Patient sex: M
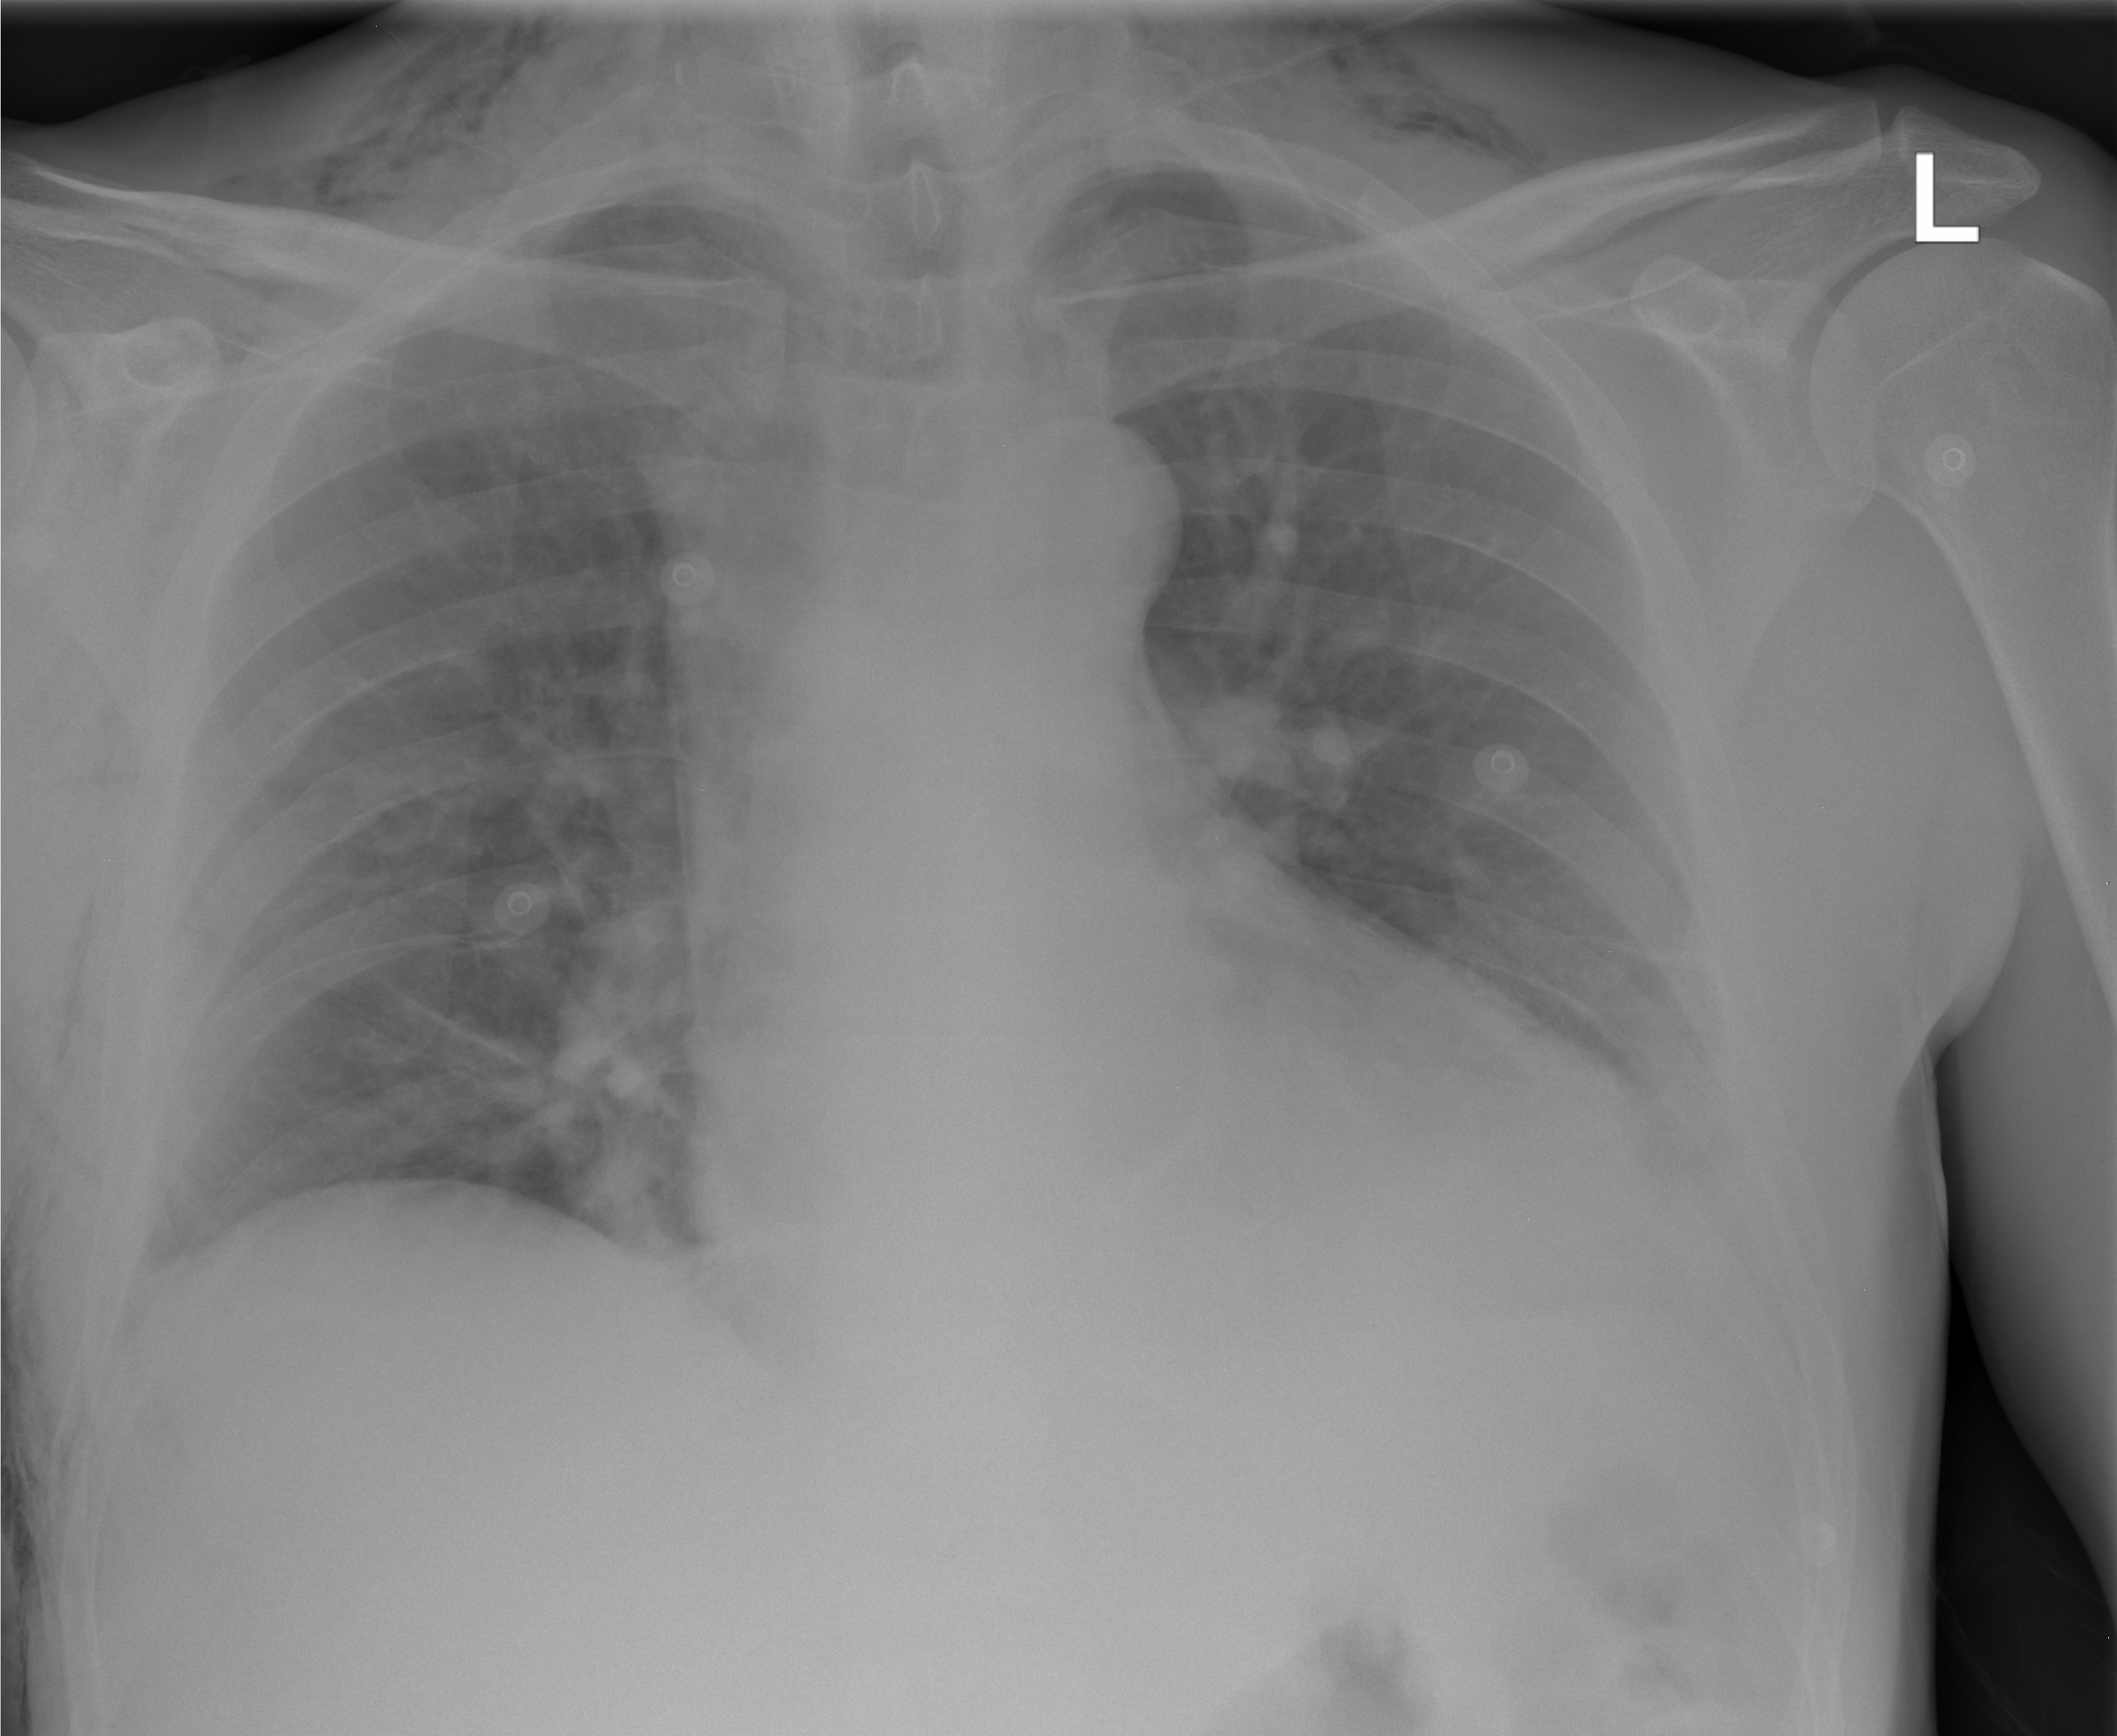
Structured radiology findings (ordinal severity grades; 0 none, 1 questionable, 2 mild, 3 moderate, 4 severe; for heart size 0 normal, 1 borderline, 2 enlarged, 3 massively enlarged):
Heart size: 3
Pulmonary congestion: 2
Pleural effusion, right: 0
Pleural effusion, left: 0
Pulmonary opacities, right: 0
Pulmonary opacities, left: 0
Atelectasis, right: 0
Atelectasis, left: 0